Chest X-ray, AP view. Patient: 66 years old, sex F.
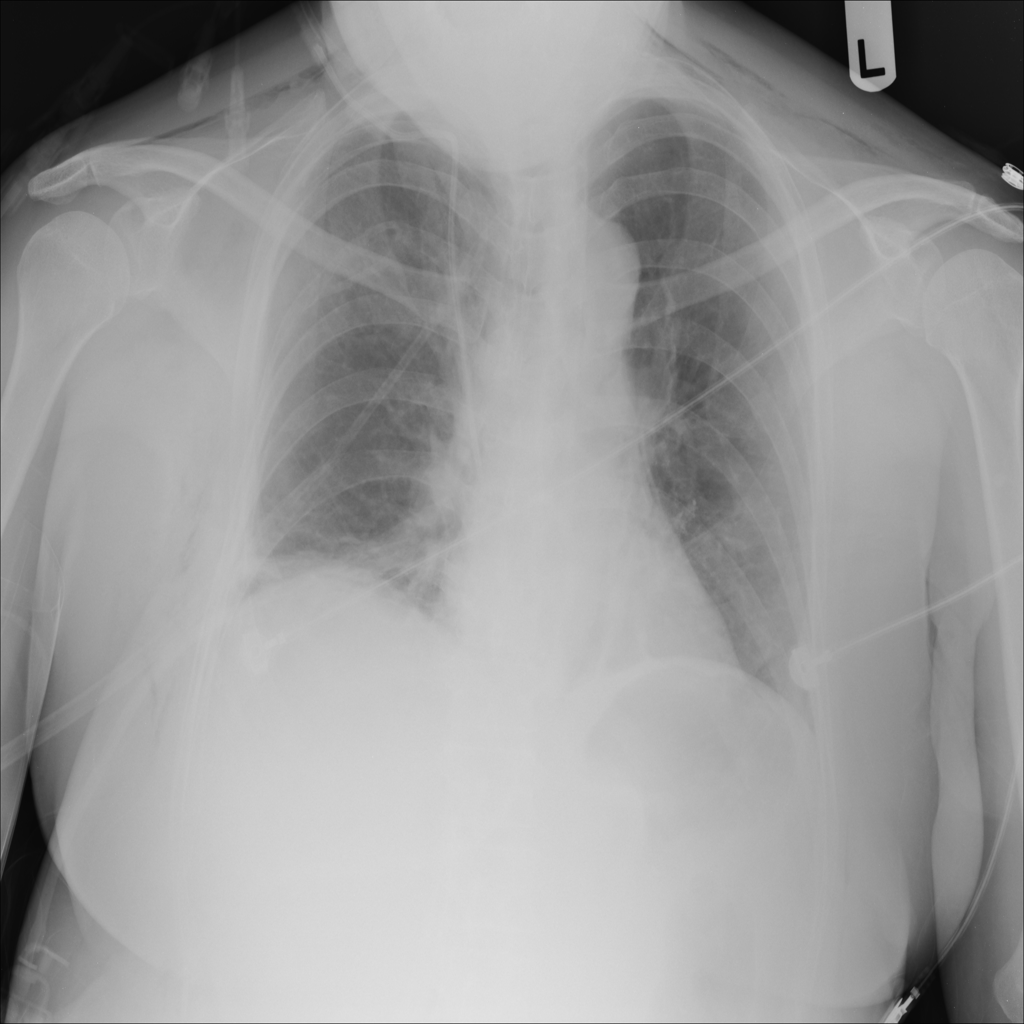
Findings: Atelectasis